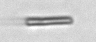
Label: fiber